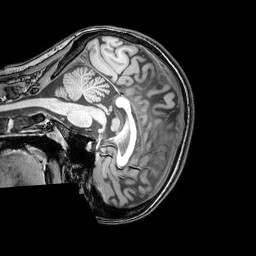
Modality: T1w
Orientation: sagittal
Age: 24
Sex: female
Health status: healthy
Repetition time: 0.081 s
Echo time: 0.037 s